Interaction volume radius: 5 \u00c5
Interaction volume height: 10 \u00c5
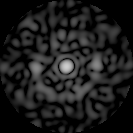
Disorder parameter: 0.7613